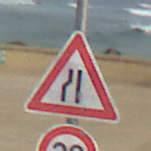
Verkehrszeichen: EinseitigVerengteFahrbahnLinks
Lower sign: Geschwindigkeit30
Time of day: MorningAfternoon
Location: Outdoor (Suburban)
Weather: PartlyCloudy
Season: NotSpecified
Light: Natural